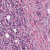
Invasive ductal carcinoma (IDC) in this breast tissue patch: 1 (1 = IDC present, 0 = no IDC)